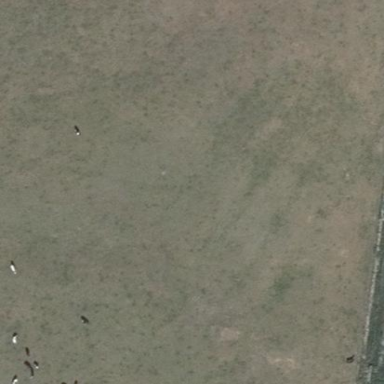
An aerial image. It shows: Beautiful meadow.